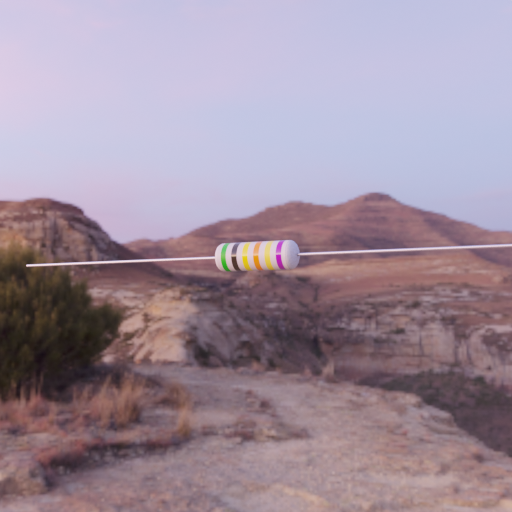
Resistor colour bands (in order): green, black, yellow, orange, yellow, violet